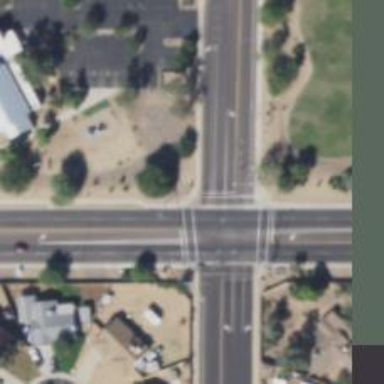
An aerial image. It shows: Solid stop line on the road marking.